Question: I have an AJAX request that is posting to the URL 'http://localhost:8080/spellchecker/google-spellchecker.do' which is mapped below. Any idea why this is throwing a 404 error? I have a 'System.out.println("==========");' in 'GoogleSpellChekerServlet.service()' and it doesn't get called.
'''
<!-- Setup Spring ServletWrappers -->
<bean id="urlMapping" class="org.springframework.web.servlet.handler.SimpleUrlHandlerMapping">
<property name="mappings">
<props>
<prop key="/spellchecker/google-spellchecker.do">googleSpellChekerWrappingController</prop>
</props>
</property>
</bean>
<bean id="googleSpellChekerWrappingController" class="org.springframework.web.servlet.mvc.ServletWrappingController">
<property name="servletClass">
<value>org.tinymce.spellchecker.GoogleSpellChekerServlet</value>
</property>
</bean>
'''
Here's a screenshot of the ajax request...

'''
<servlet>
<servlet-name>dispatcher</servlet-name>
<servlet-class>org.springframework.web.servlet.DispatcherServlet</servlet-class>
<load-on-startup>1</load-on-startup>
</servlet>
<servlet-mapping>
<servlet-name>dispatcher</servlet-name>
<url-pattern>*.html</url-pattern>
<url-pattern>*.json</url-pattern>
</servlet-mapping>
'''
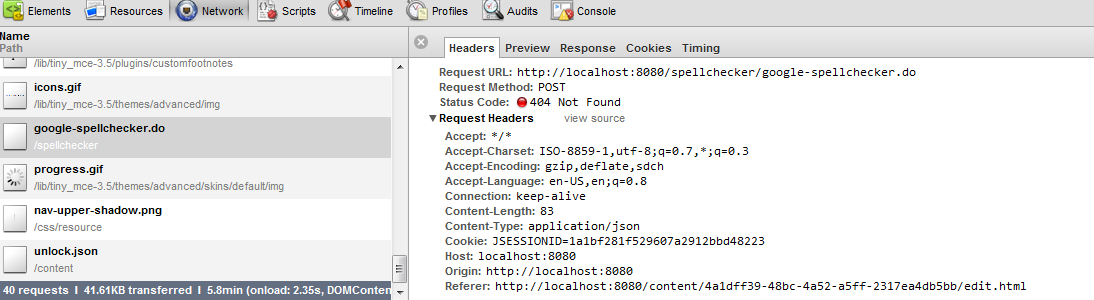
Answer: Your web.xml isn't mapping *.do to the servlet.